Aerial crown-view tile of a tropical tree (Barro Colorado Island, Panama), acquired 20250124:
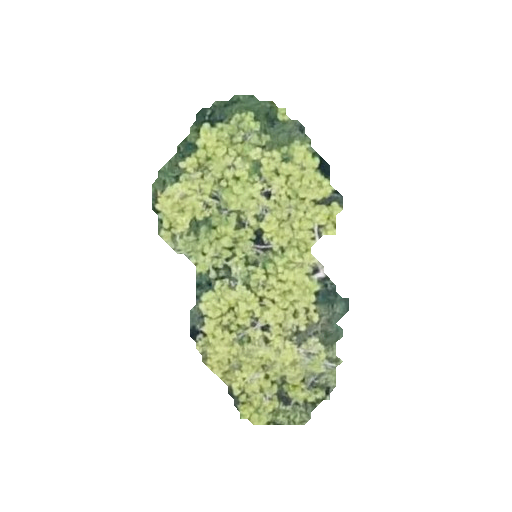
Species: Ceiba pentandra
GBIF accepted scientific name: Ceiba pentandra
Crown area: 64.927 m²